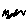
Label: zigzag